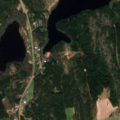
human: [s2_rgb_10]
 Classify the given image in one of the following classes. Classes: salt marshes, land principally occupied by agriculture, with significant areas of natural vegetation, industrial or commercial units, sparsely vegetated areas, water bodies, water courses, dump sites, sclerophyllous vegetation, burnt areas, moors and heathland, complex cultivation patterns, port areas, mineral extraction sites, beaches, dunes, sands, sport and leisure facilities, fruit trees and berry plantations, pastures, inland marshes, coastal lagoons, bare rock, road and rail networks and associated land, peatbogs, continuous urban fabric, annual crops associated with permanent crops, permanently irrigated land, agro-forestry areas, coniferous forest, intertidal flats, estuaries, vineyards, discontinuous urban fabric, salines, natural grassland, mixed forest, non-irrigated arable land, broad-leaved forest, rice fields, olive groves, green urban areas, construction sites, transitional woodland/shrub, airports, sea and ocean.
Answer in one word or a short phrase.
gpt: discontinuous urban fabric, land principally occupied by agriculture, with significant areas of natural vegetation, coniferous forest, mixed forest